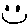
Label: smiley face